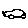
Label: car